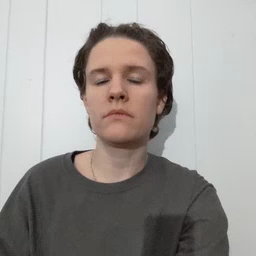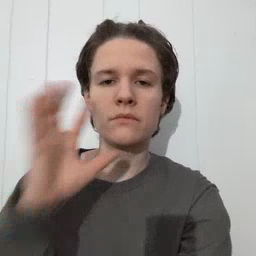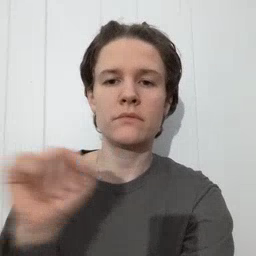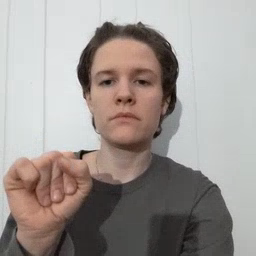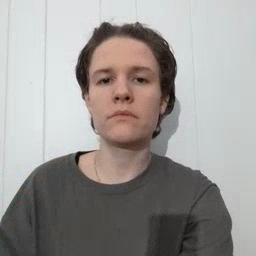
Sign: loud